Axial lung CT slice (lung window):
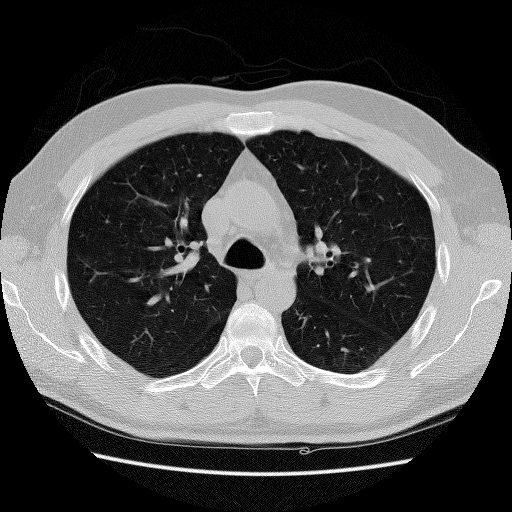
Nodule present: no